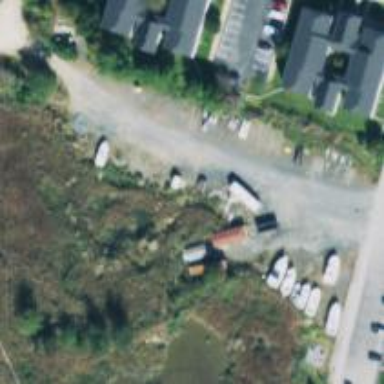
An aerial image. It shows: Boatyard along the waterway.